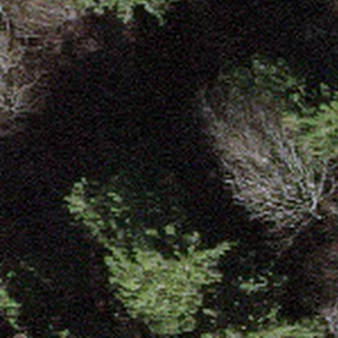
Label: other